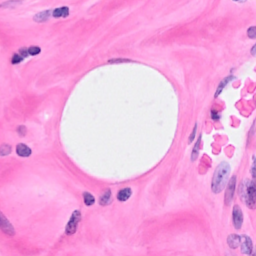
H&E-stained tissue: Breast